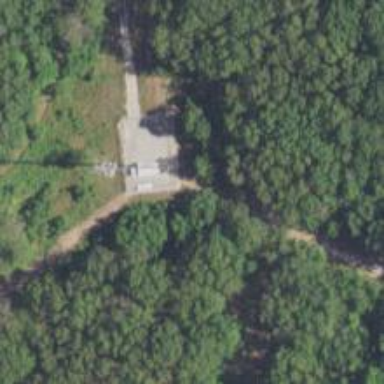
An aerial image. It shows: Communication mast tower.